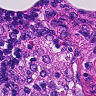
Metastatic tissue present: no